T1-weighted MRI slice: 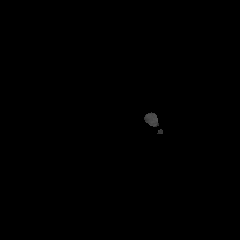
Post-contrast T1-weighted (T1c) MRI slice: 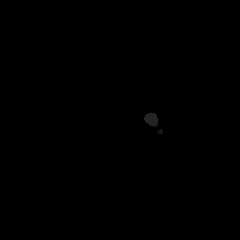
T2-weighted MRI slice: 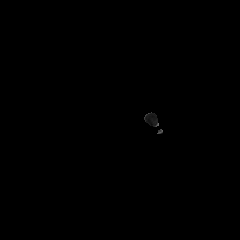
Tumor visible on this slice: no